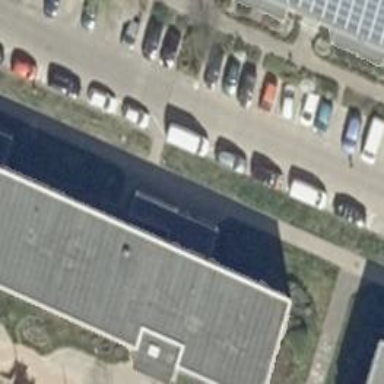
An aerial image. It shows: Parking available on the street side.